Interaction volume radius: 10 \u00c5
Interaction volume height: 15 \u00c5
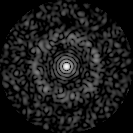
Disorder parameter: 0.8757